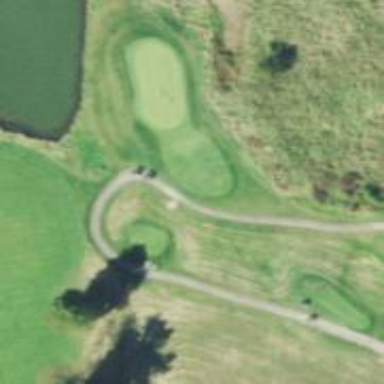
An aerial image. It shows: Path used for both walking and golf.